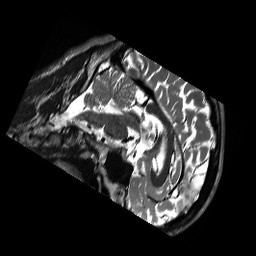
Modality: T2w
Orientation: sagittal
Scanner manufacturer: siemens
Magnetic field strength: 3 T
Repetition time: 13.52 s
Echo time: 0.088 s